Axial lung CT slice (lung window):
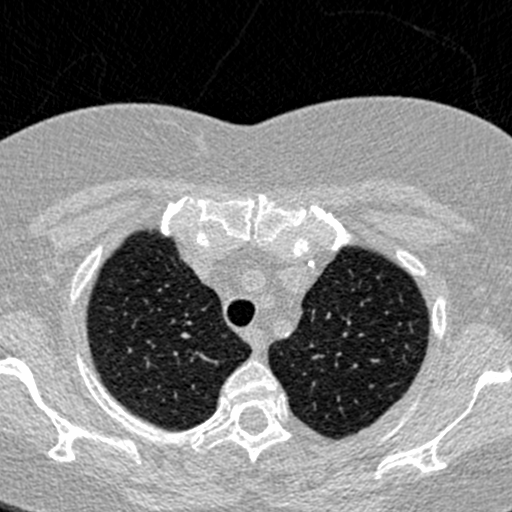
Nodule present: no